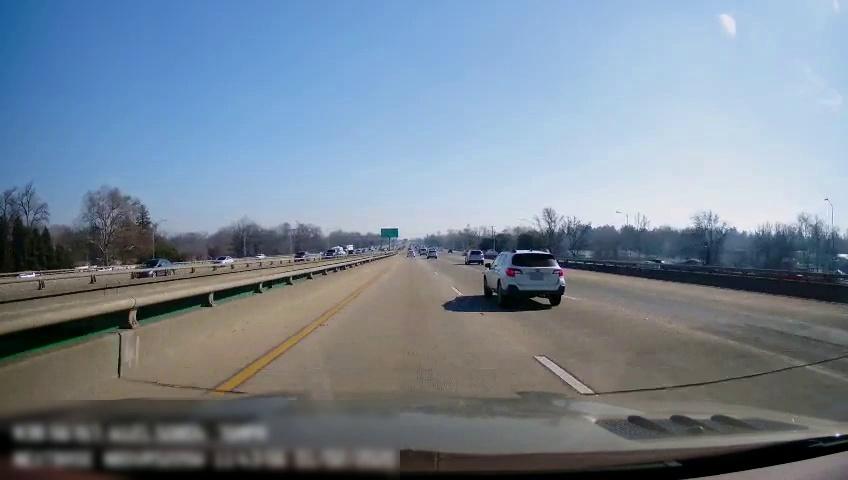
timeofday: Day
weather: Sunny
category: Drivable Space
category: Vehicles | Car
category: Vehicles | Car
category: Vehicles | SUV
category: Vehicles | Truck
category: Vehicles | SUV
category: Drivable Space
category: Vehicles | SUV
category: Vehicles | SUV
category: Vehicles | Car
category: Vehicles | Car
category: Vehicles | SUV
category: Lanes | Current Lane
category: Lanes | Current Lane
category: Lanes | Alternate Lane
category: Traffic | Signs